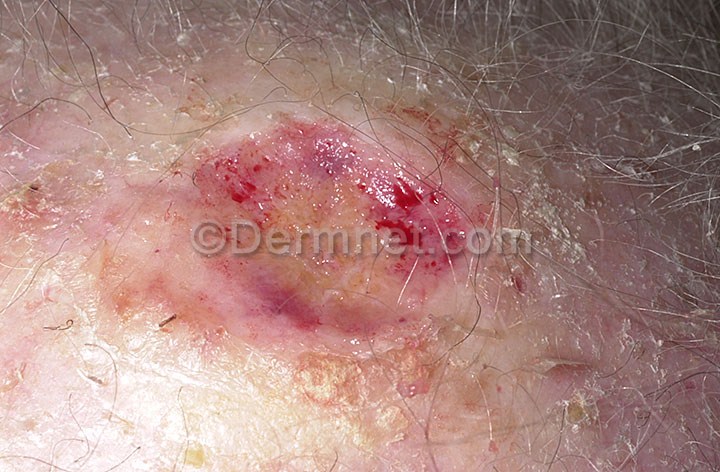
Disease: Actinic Keratosis Basal Cell Carcinoma and other Malignant Lesions